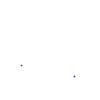
Particle: pion